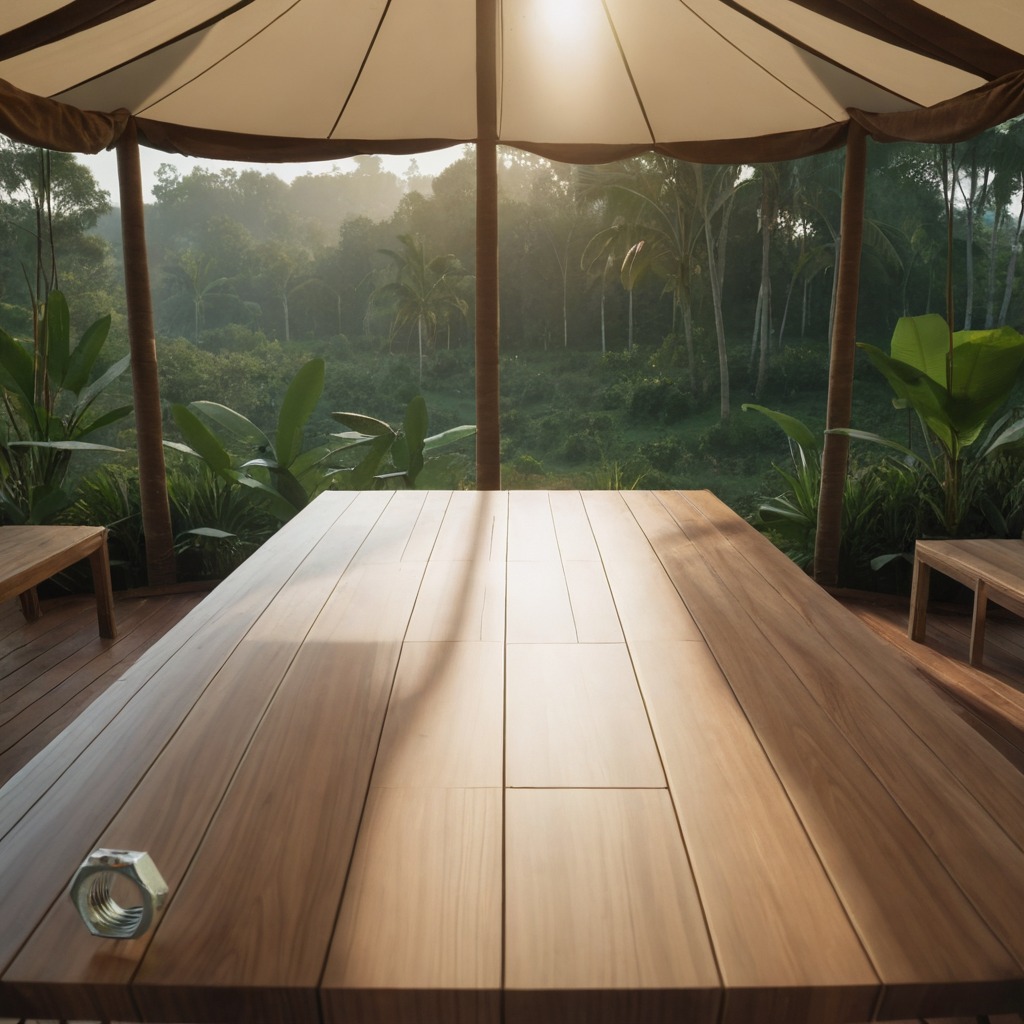
A metal nut lies on a wooden table inside a jungle field workshop tent humid ambient light worn but